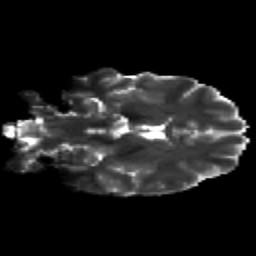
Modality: T2w
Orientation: coronal
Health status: healthy
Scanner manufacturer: siemens
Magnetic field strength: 3 T
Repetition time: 12 s
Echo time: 0.092 s